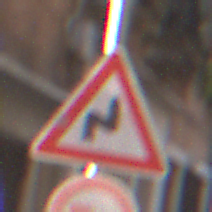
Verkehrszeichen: DoppelkurveRechts
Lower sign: UeberholverbotKraftfahrzeuge
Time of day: Midday
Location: Outdoor (Urban)
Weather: Clear
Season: NotSpecified
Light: Natural